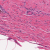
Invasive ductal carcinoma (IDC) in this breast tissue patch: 0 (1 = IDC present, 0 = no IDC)